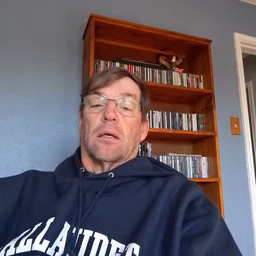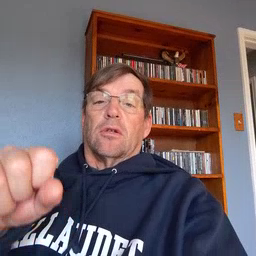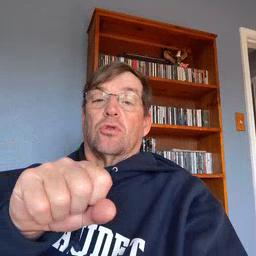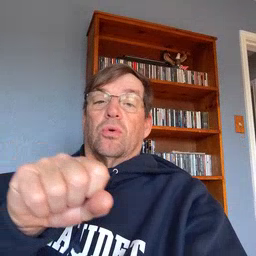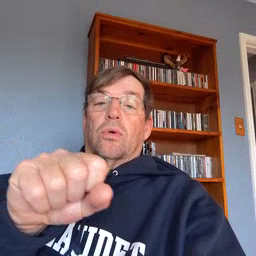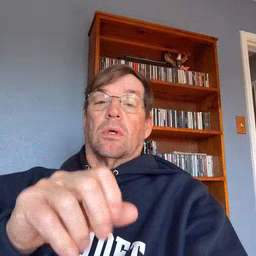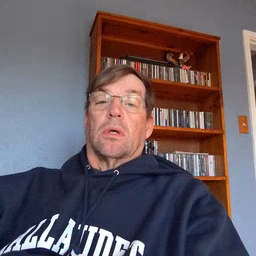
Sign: shoe